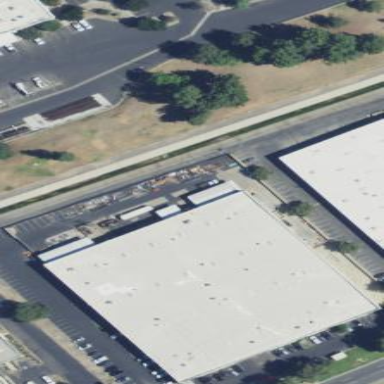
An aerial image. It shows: Warehouse.